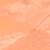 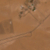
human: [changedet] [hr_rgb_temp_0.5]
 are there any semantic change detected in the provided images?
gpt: Some houses and streets were realized in the desert.